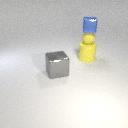
small yellow rubber sphere below small blue metal cube